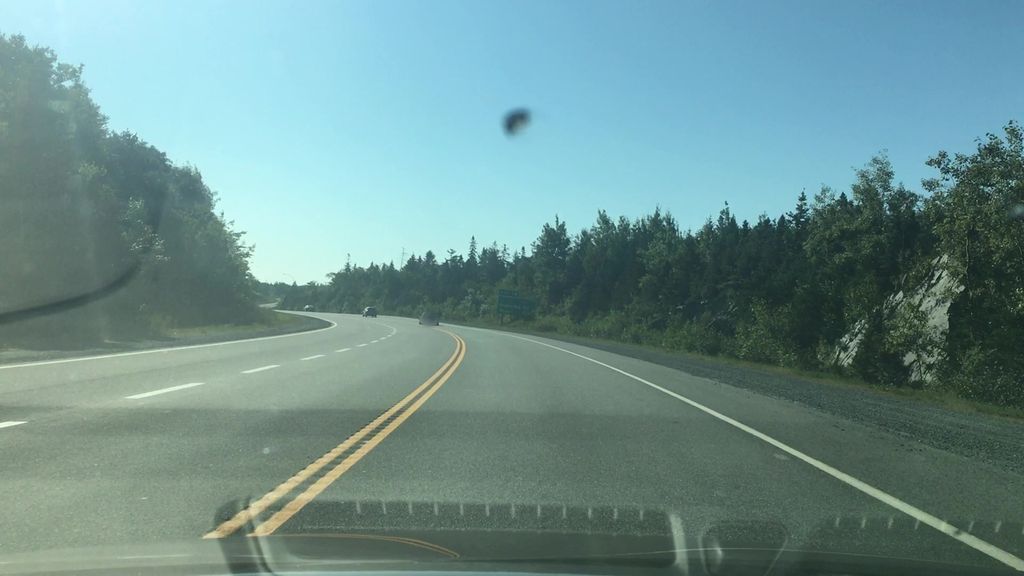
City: halifax